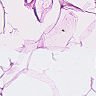
Metastatic tissue present: no